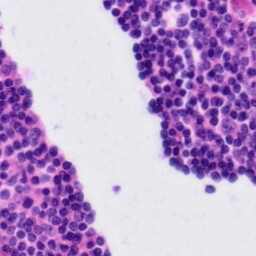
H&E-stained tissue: Tonsil